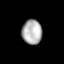
Tissue: lung
Cell type: Others
Senescence score: 0.5463
Nuclear area (px): 488
Mean DAPI intensity: 173.998